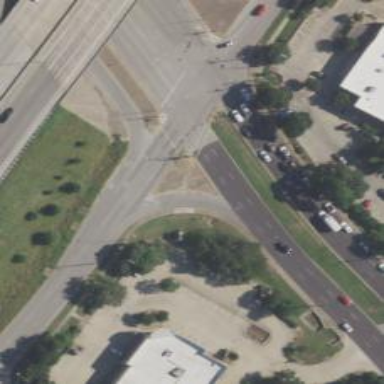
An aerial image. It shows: Secondary road with frontage road.